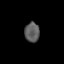
Tissue: skin
Cell type: Others
Senescence score: 0.2679
Nuclear area (px): 287
Mean DAPI intensity: 92.307